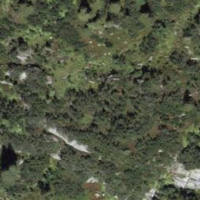
EUNIS habitat code: 31
Species observed at this site:
Vaccinium uliginosum